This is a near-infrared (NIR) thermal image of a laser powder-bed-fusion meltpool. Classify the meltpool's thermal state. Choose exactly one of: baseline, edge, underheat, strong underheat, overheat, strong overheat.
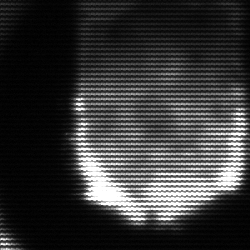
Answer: edge